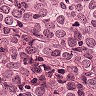
Metastatic tissue present: yes